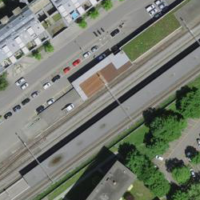
EUNIS habitat code: 57
Species observed at this site:
Chorthippus brunneus
Macroglossum stellatarum
Chorthippus biguttulus